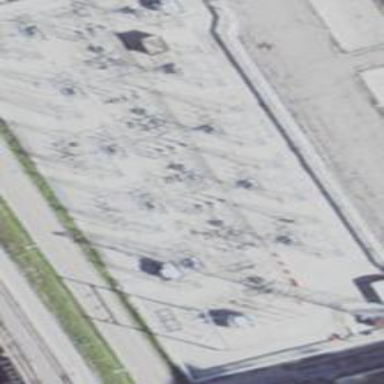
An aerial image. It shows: Substation surrounded by fence.